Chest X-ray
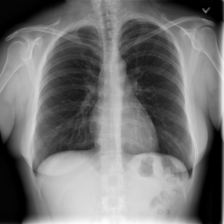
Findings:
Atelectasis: negative
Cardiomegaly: negative
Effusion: negative
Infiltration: negative
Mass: negative
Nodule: negative
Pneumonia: negative
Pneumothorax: negative
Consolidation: negative
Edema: negative
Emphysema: negative
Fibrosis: negative
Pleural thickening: negative
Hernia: negative